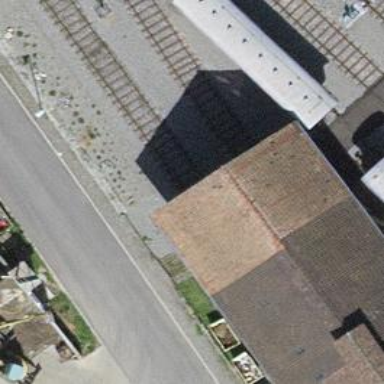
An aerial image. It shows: Railway yard used for servicing trains.